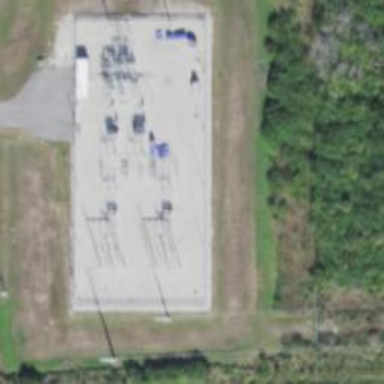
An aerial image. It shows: Distribution power substation secured by fence.